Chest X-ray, AP view. Patient: 49 years old, sex M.
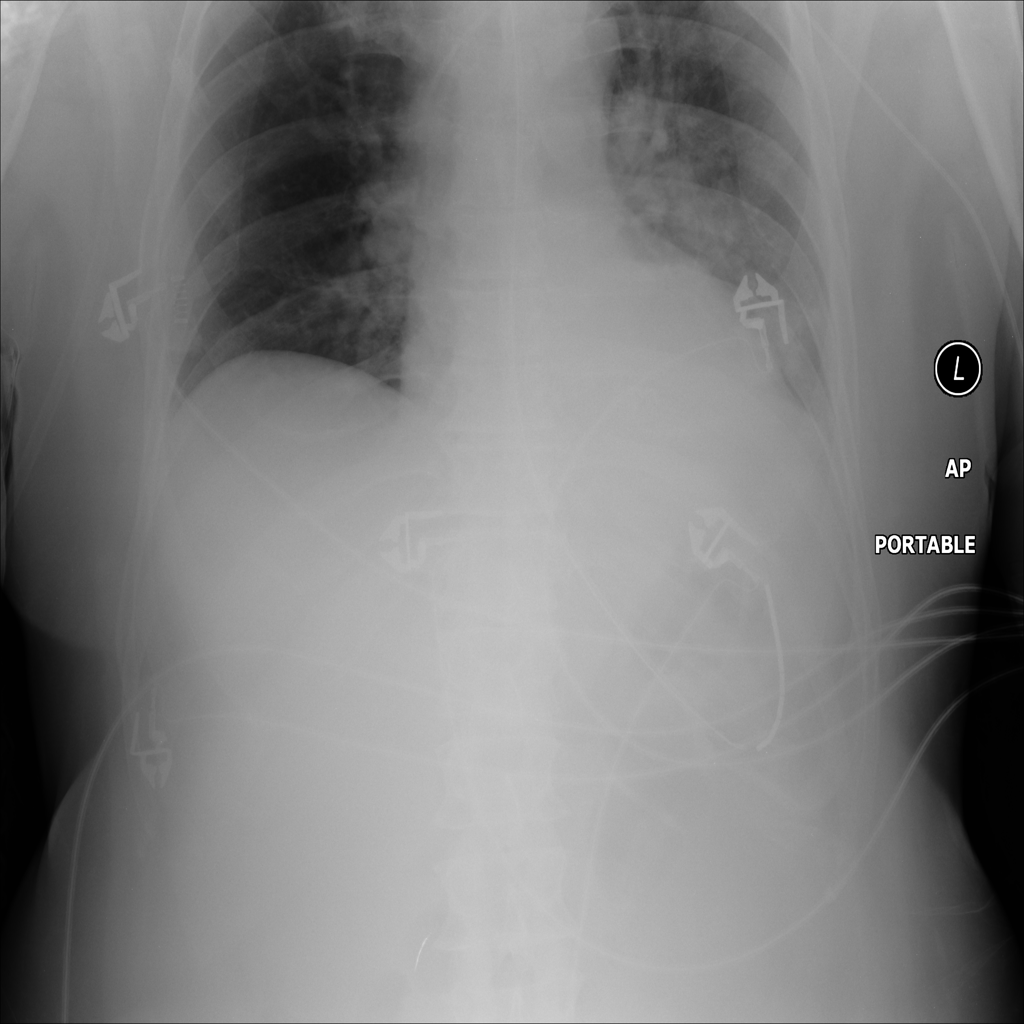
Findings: Effusion